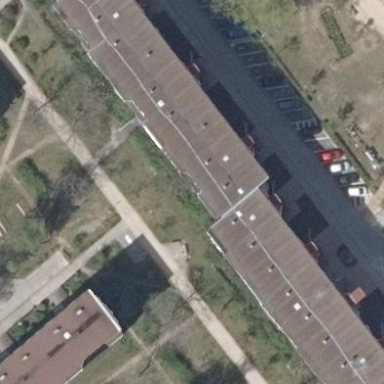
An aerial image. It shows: View of apartment building.